Question: this is a test to perform a search query from winforms appliaction
in my language it is "trying to search in my language"
the output shows in the browsers - bing search box using firefox client
is
thinking of the utf-8 encoding i have desperatly made this test
this is before understanding the procedure /structure ...so i guess it is little awkward syntax for the encoding part, though inside the VS it does return hebrew(:
'''
private void But_FullPageExtraction_Click(object sender, EventArgs e)
{
var tbxVal = TBX_SearchMain.Text;
var searchPhrase = UrlSources.CustomUrlTbxVal;
var bytes = Encoding.UTF8.GetBytes(tbxVal);
for (int i = 0; i < bytes.Length; i++) bytes[i] ^= 0x5a;
var ut8STR = Encoding.UTF8.GetString(bytes);
var savedAsBs64STR = Convert.ToBase64String(bytes);
var readbytes = Convert.FromBase64String(savedAsBs64STR);
for (int i = 0; i < bytes.Length; i++) bytes[i] ^= 0x5a;
string final= Encoding.UTF8.GetString(bytes);
var stringa = final;
for (var i = 0; i < 1; i++)
{
if (i < 1)
Run_TheClickFullPage(searchPhrase.Replace("_RobSearchT_", stringa).Replace("_RobPageArg_", (i + 1).ToString()), i);
else if (i == 1)
Run_TheClickFullPage(UrlSources.SecondResPage, i);
else Run_TheClickFullPage(UrlSources.restResPage.Replace("RobArg1_", (i).ToString()).Replace("_RobArg2", (i - 1).ToString()), i);
}
}
'''
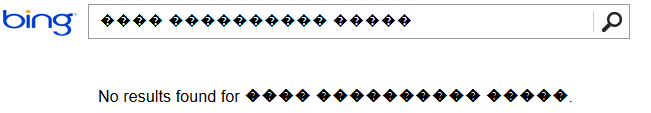
Answer: you need to use UriEncoding, like this:
'''
string hebrew = "SHlvm, `vlm";
string query = "http://bing.com?q={0}";
Uri url = new Uri(String.Format(query, Uri.EscapeDataString(hebrew)));
'''